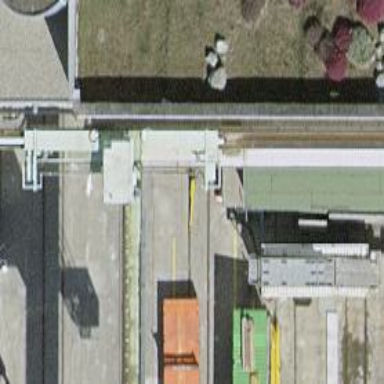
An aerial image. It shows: Railway buffer stop.